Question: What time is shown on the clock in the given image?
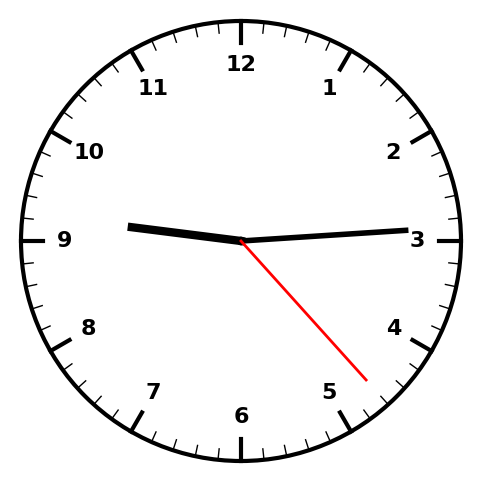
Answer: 09:14:23